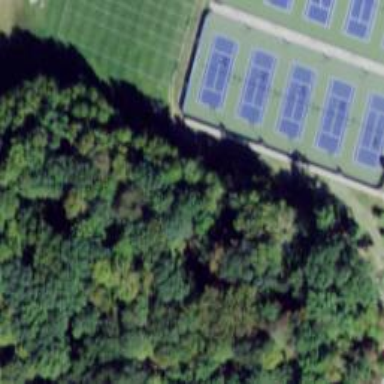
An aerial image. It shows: Clay tennis court pitch.